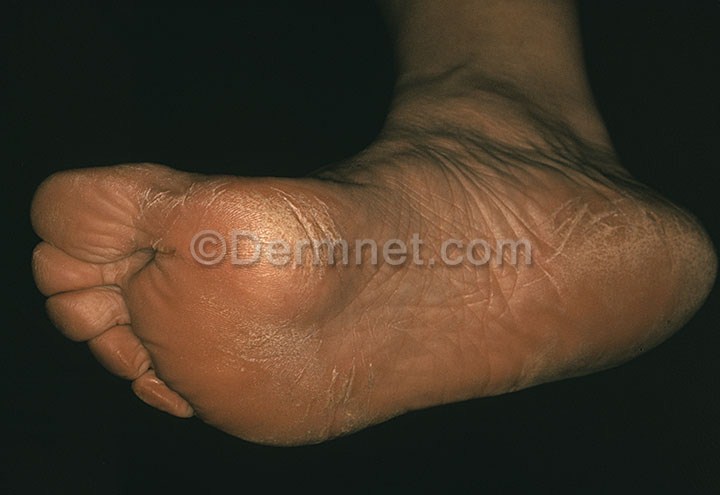
Disease: Psoriasis pictures Lichen Planus and related diseases